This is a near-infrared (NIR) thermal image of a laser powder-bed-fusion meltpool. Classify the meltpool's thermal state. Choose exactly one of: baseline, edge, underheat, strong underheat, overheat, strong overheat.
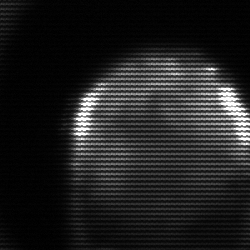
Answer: edge